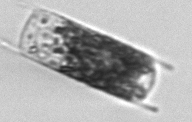
Label: Hemiaulus